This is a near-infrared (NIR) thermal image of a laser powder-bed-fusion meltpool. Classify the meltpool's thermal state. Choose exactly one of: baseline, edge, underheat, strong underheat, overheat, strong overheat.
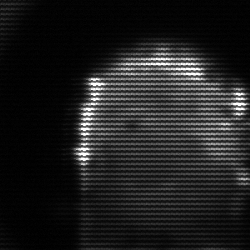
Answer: baseline